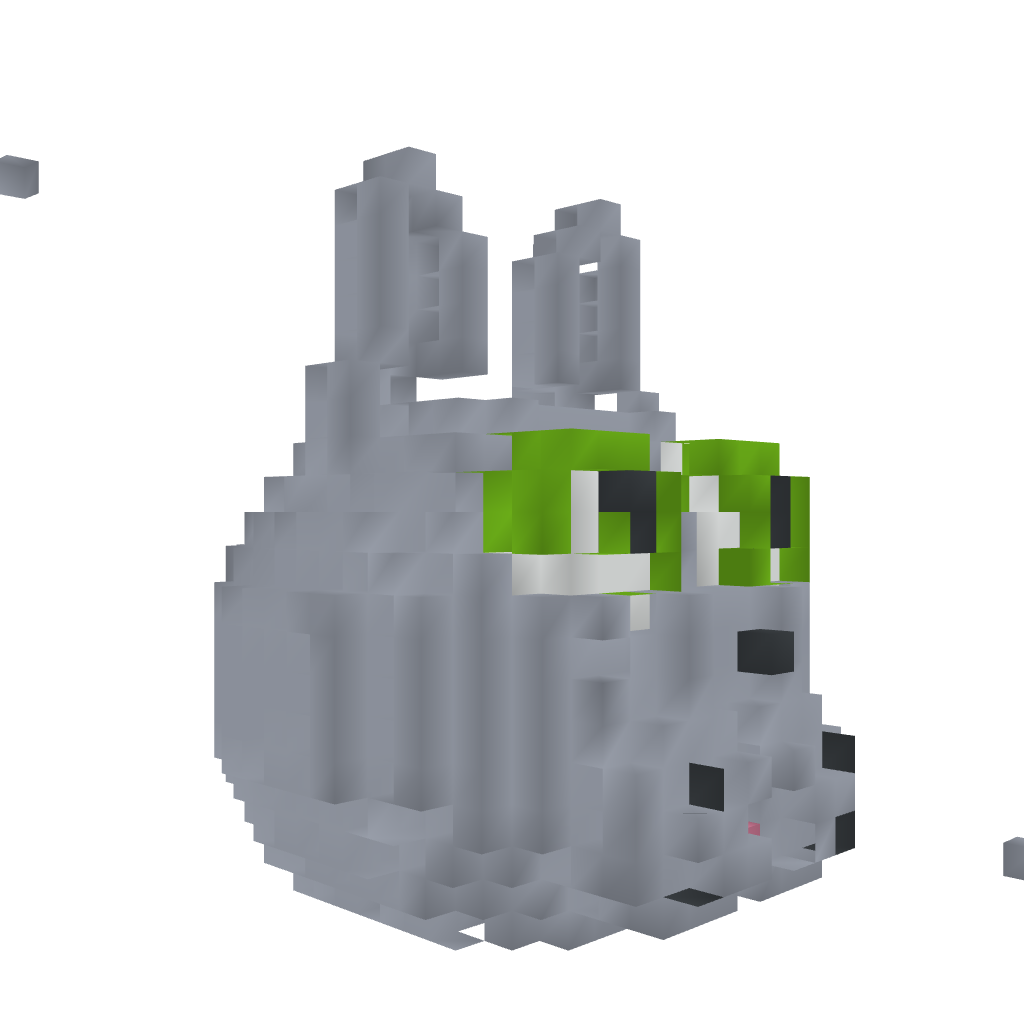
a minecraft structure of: Cat Head - By Cybersneeze